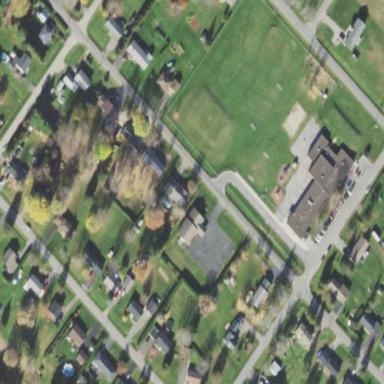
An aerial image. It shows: School.